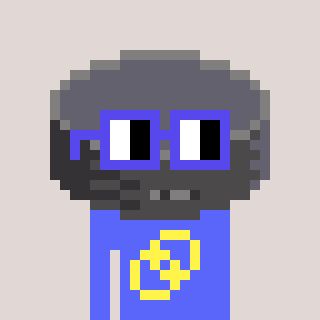
a pixel art character with square blue glasses, a hockey puck-shaped head and a purple-colored body on a warm background